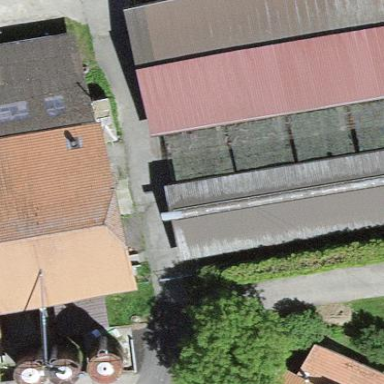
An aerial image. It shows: Sty building.